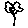
Label: flower